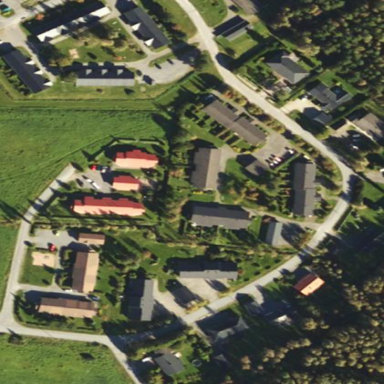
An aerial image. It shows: Residential area.